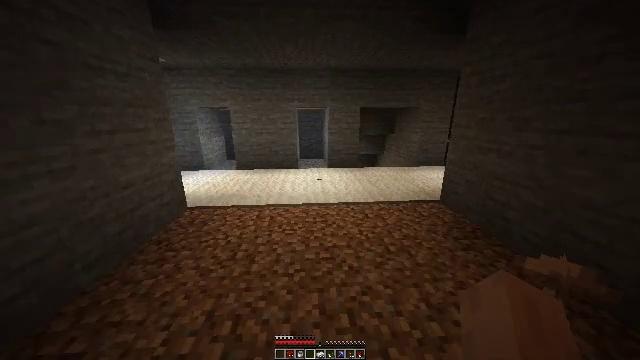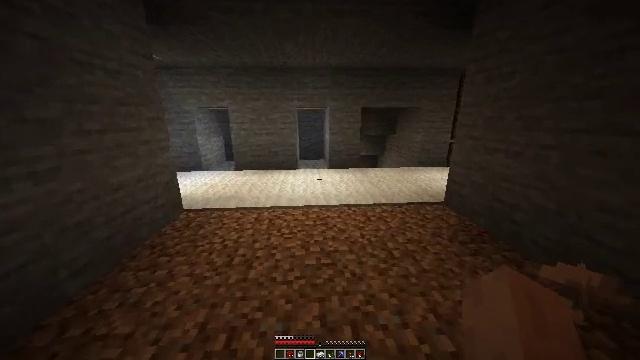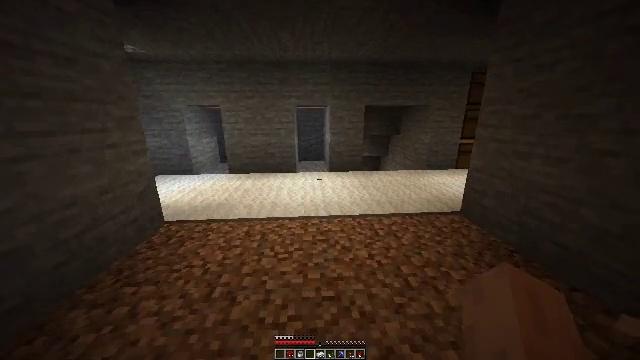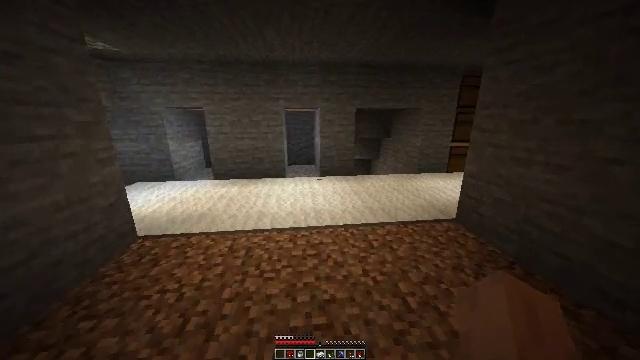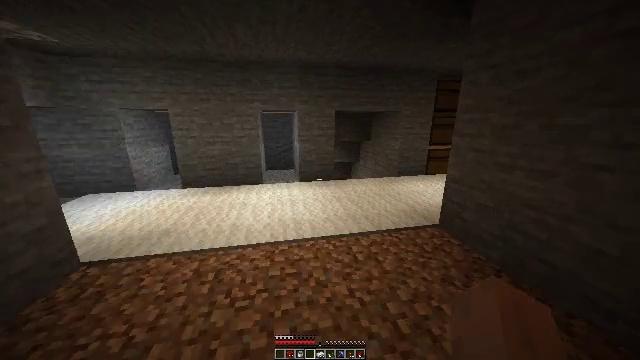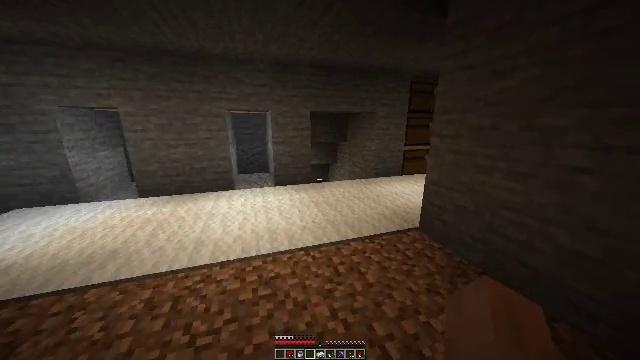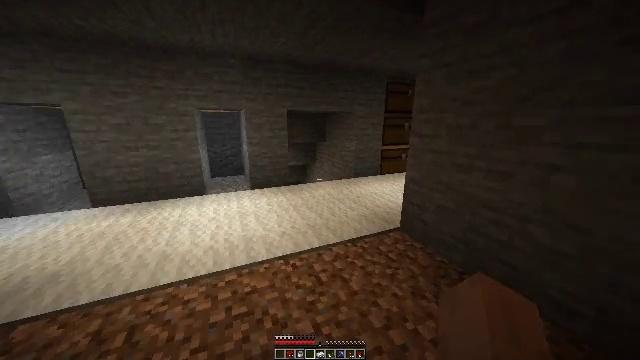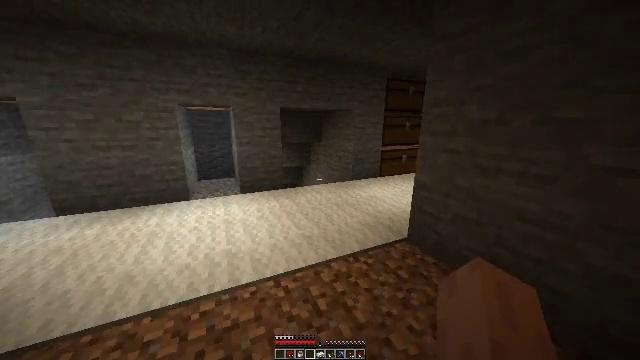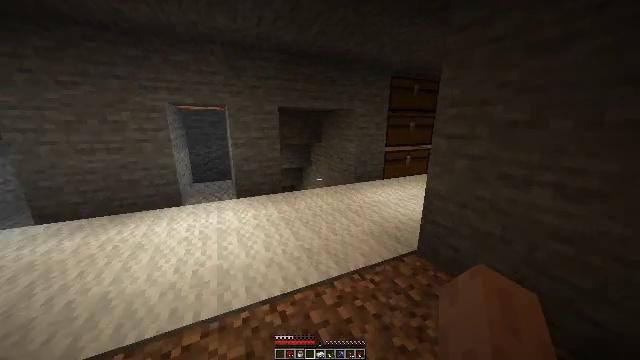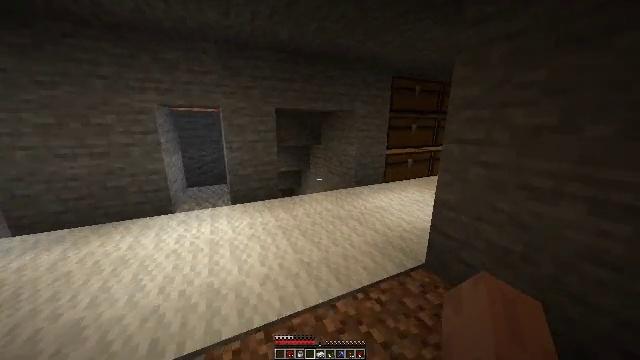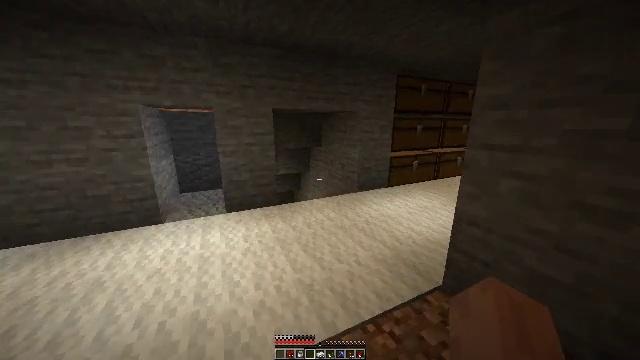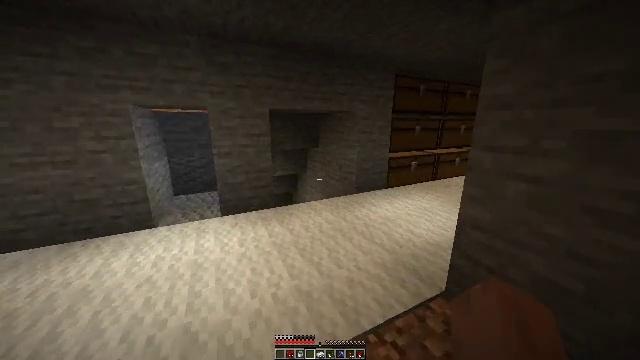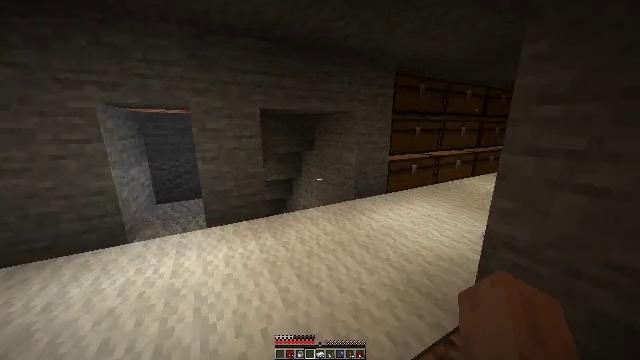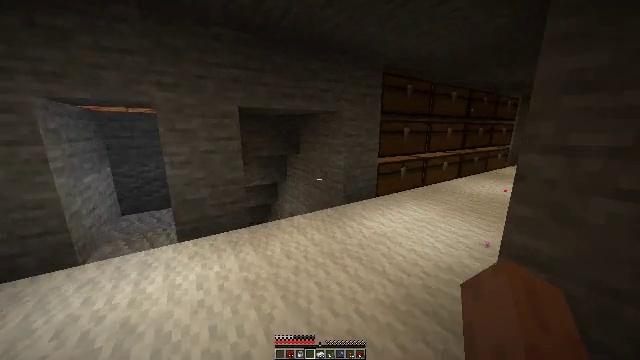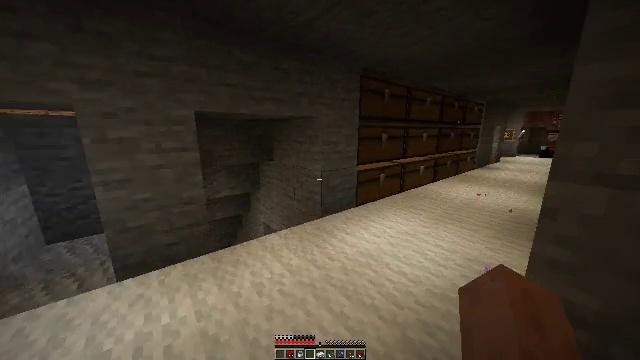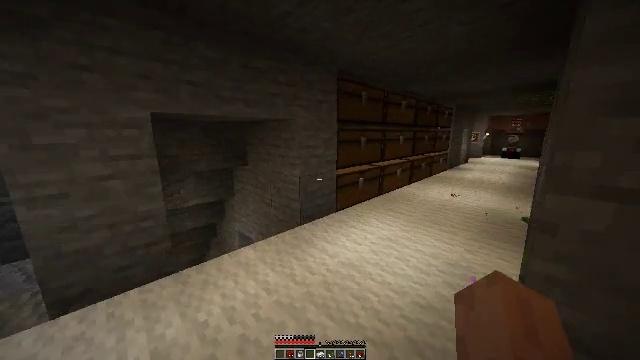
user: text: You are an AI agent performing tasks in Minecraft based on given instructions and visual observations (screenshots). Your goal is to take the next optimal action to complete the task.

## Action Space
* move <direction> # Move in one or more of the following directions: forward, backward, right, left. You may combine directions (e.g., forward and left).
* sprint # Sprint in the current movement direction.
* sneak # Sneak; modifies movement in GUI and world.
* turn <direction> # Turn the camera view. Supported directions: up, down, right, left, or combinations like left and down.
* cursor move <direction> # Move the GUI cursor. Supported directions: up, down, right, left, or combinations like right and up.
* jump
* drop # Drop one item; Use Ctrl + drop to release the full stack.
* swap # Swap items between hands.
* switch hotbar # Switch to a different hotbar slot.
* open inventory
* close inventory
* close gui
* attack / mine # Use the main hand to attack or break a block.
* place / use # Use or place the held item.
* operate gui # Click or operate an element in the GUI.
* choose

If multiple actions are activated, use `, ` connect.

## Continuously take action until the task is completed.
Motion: motion action
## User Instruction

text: Drop an iron ingot.
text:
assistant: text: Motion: move forward
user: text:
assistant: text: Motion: move forward
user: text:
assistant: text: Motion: move forward, turn right
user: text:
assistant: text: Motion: move forward, turn right
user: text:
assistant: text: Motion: move forward, turn right
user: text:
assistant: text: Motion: move forward, turn right
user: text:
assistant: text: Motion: move forward, turn right
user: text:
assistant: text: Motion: move forward
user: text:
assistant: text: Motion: move forward
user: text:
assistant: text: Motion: move forward
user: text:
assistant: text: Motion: move forward
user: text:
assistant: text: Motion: move forward, turn right
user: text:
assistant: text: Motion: move forward, turn right
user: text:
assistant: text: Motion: move forward, turn right
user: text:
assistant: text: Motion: move forward, turn right
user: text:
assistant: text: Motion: move forward, turn right and up
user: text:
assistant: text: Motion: move forward, turn right
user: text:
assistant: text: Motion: move forward, turn right and up
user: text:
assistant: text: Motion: move forward, turn right and up
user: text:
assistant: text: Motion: move forward, turn right and up
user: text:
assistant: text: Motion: move forward and move right, turn up
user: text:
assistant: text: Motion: move forward and move right, turn left and up
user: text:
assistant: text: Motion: move forward and move right, turn left and up
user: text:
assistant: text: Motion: move forward and move right
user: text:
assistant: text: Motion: move forward and move right
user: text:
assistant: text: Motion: move right
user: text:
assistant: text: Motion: move right
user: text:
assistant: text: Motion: move right, turn left
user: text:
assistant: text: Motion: move right, turn left
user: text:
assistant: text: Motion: move right, turn left and up